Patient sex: F
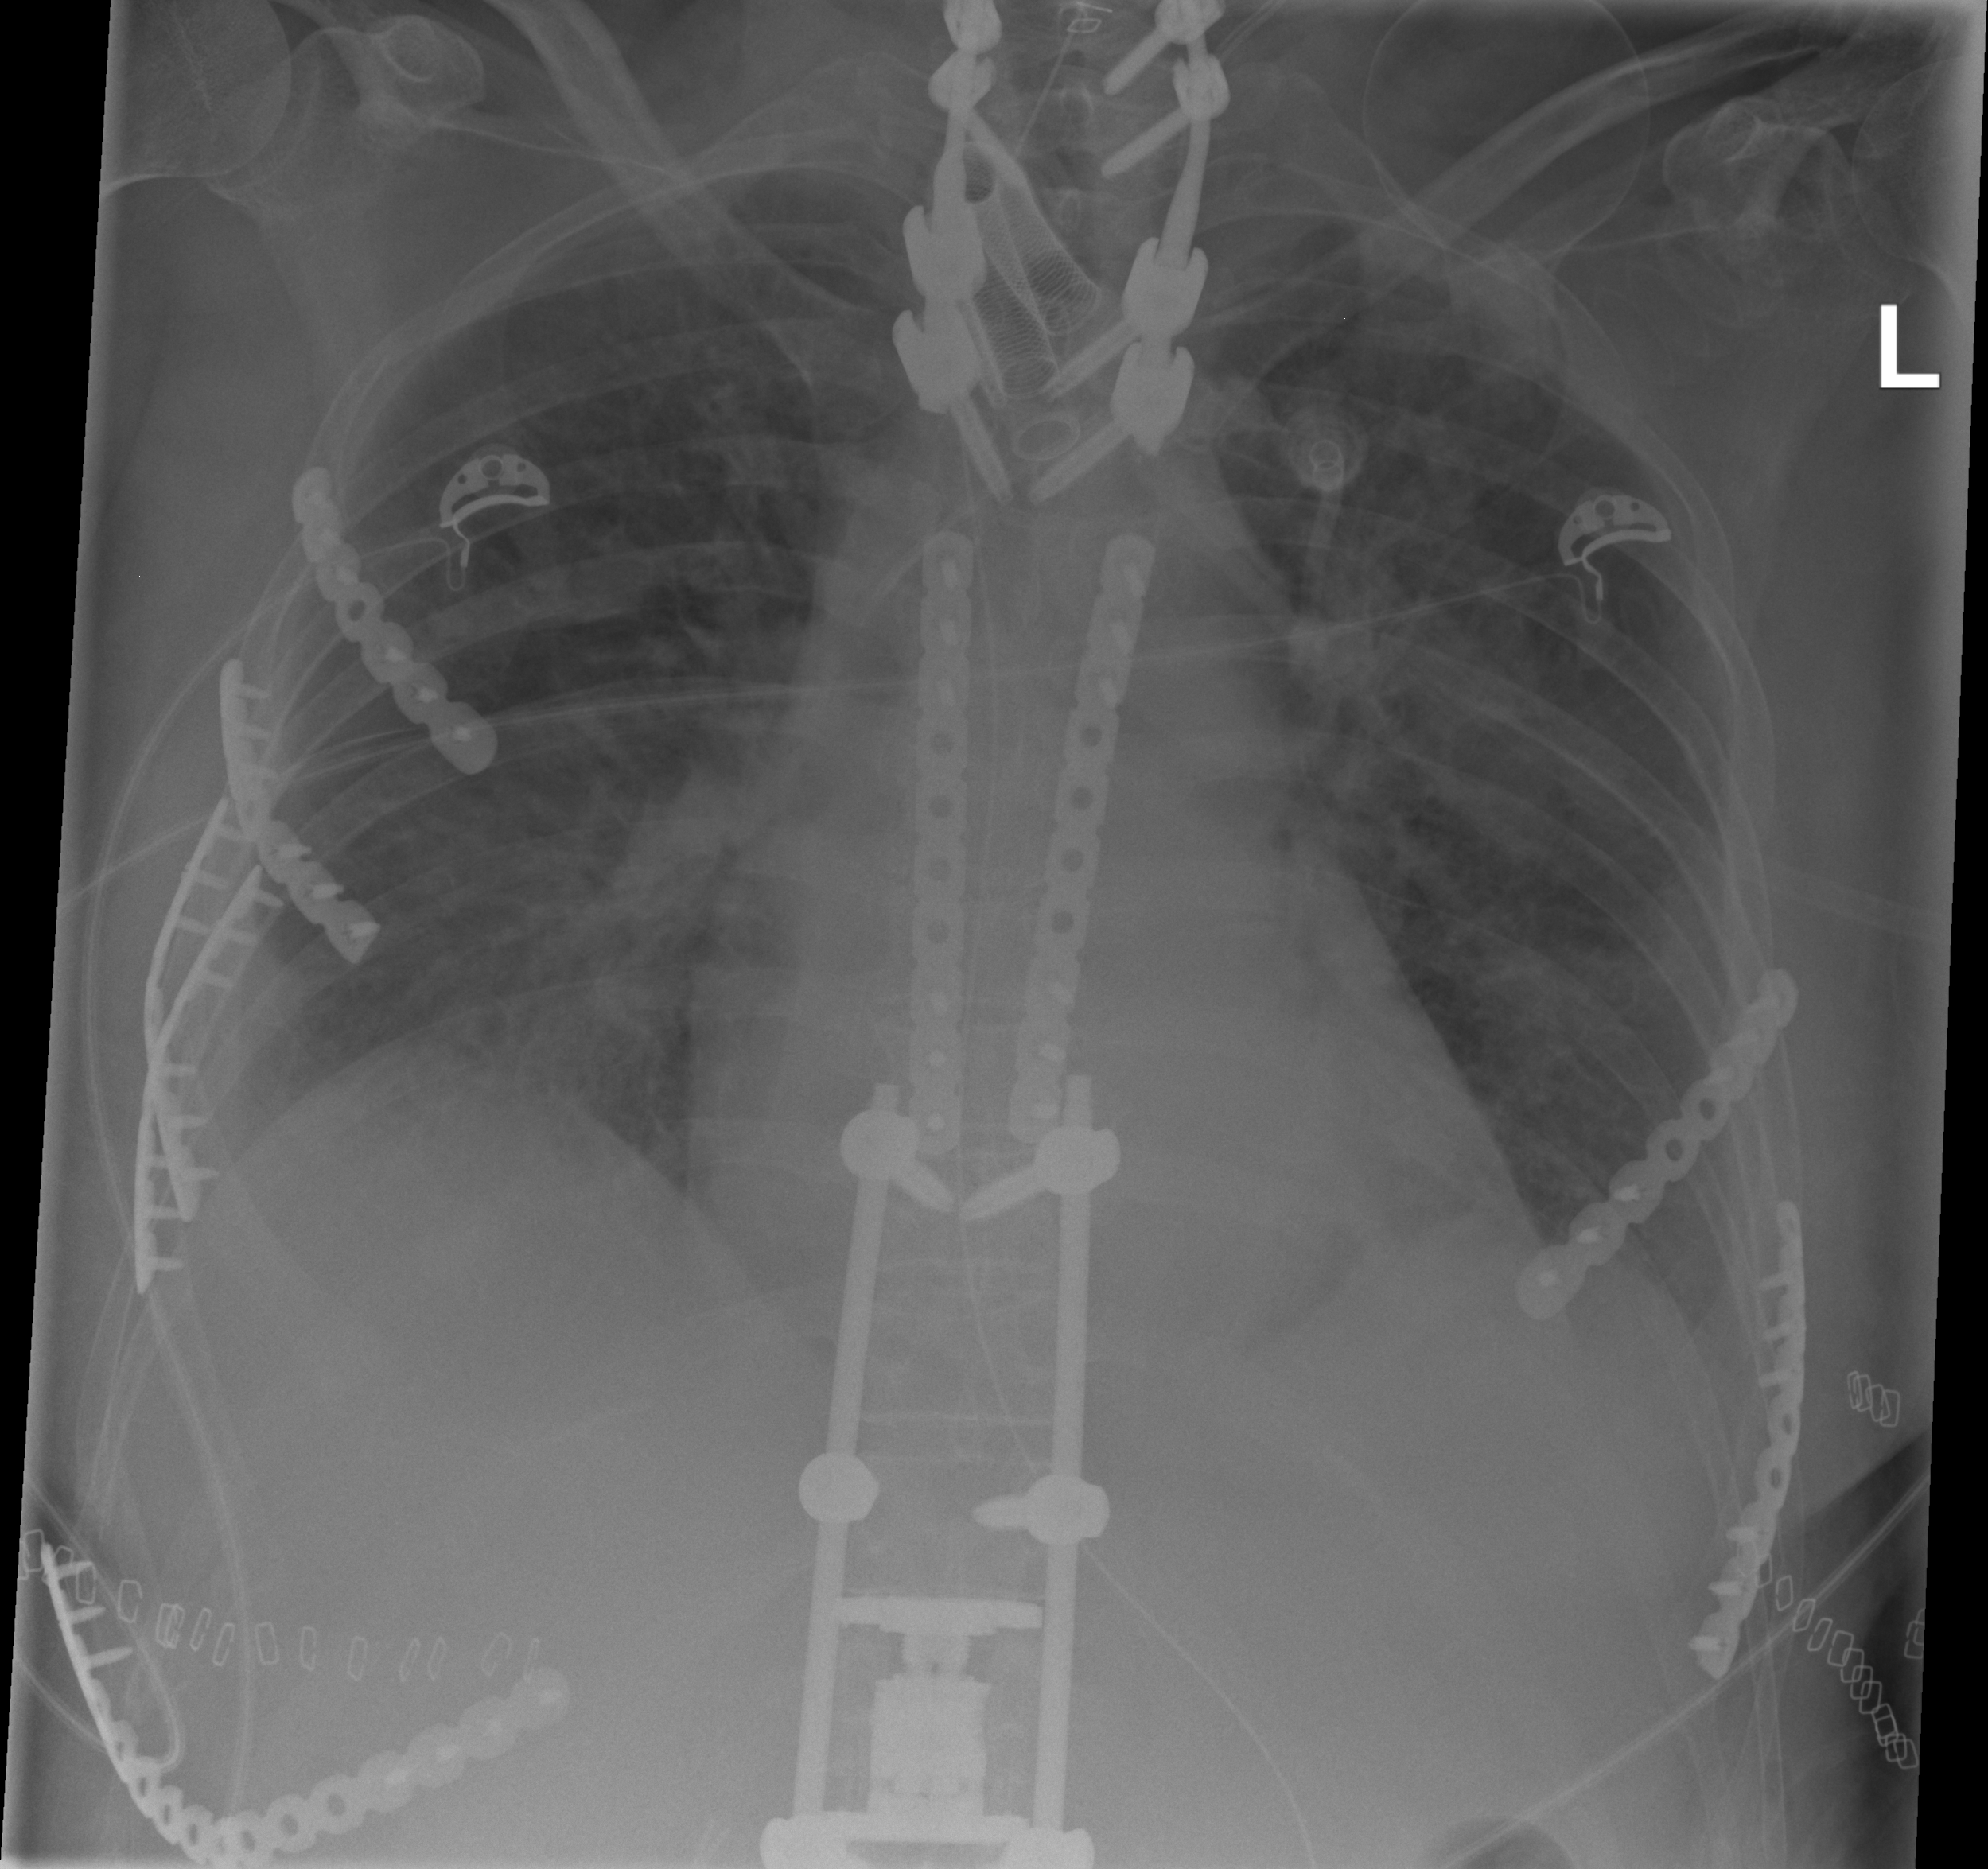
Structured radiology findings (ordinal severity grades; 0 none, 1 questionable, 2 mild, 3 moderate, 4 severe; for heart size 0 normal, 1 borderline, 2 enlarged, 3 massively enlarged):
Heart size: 0
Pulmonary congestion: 0
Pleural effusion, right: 2
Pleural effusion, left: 1
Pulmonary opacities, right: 2
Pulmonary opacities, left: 2
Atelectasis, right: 2
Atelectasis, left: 2